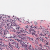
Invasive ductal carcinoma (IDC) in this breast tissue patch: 0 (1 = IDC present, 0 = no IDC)